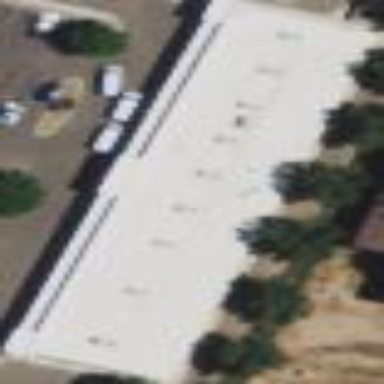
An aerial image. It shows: Commercial building.